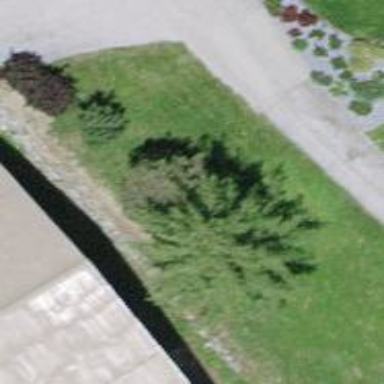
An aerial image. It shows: Needle-leaved tree in natural setting.